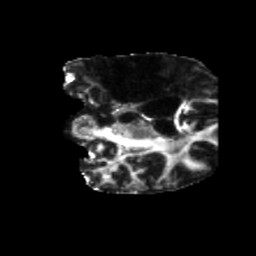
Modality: FA
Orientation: coronal
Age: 40
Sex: male
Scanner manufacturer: siemens
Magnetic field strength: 3 T
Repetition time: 5.25 s
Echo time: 0.08 s